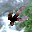
Label: 4